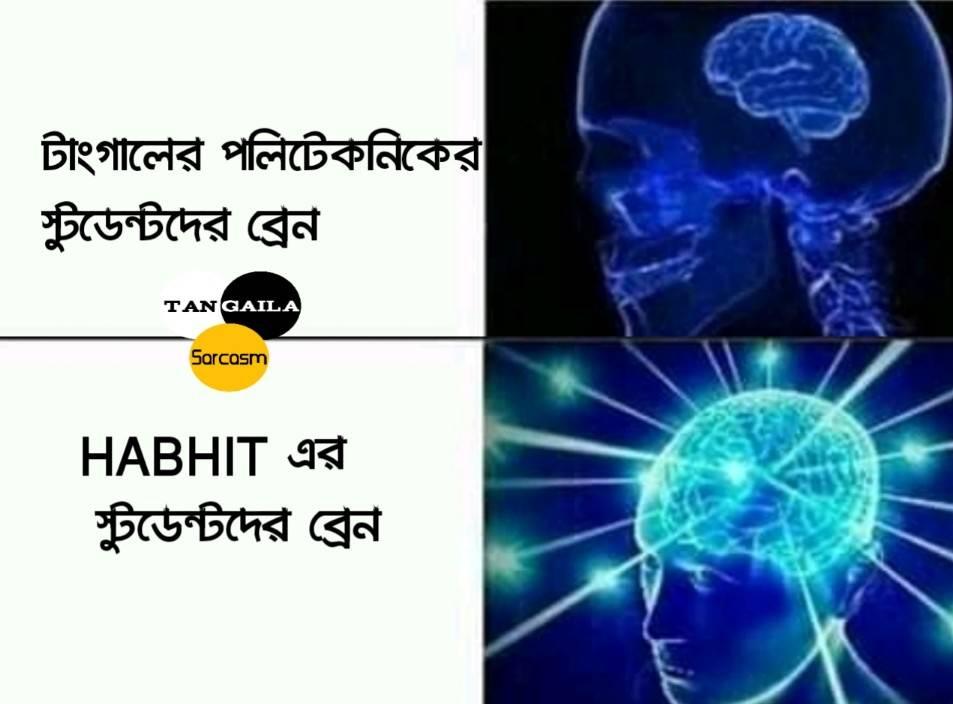
Caption:  টাংগালের পলিটেকনিকের স্টুডেন্টদের ব্রেন    HABHIT এর স্টুডেন্টদের ব্রেন
Label: non-hate